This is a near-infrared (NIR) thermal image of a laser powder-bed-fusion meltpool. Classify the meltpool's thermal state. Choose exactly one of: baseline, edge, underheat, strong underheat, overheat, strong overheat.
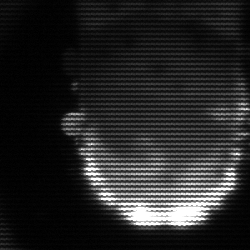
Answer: baseline